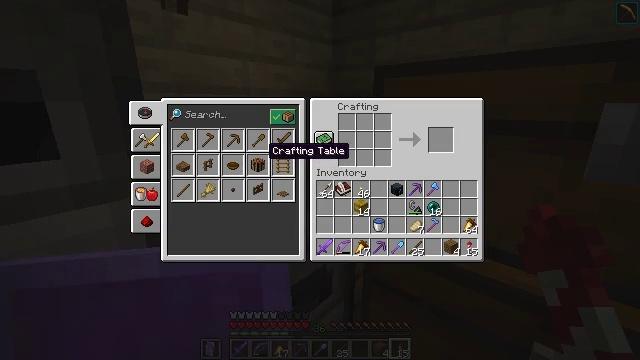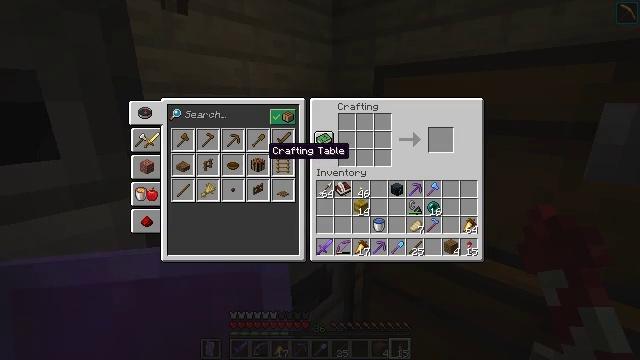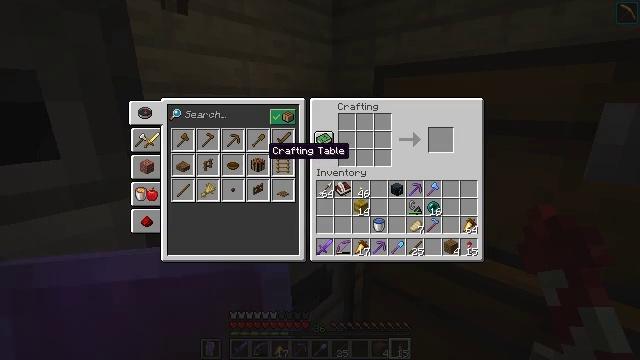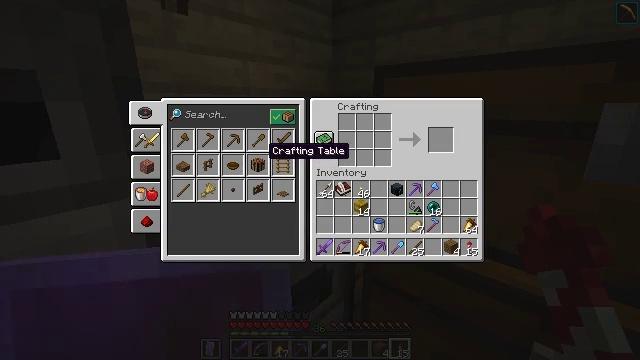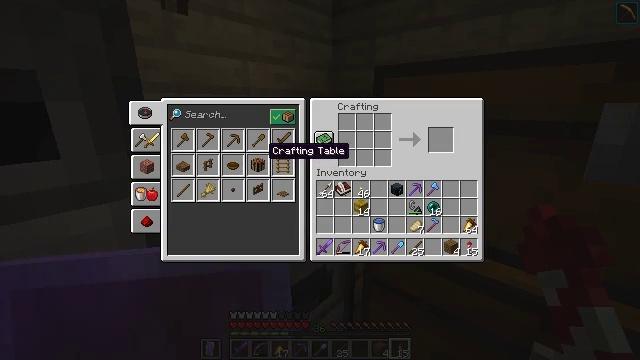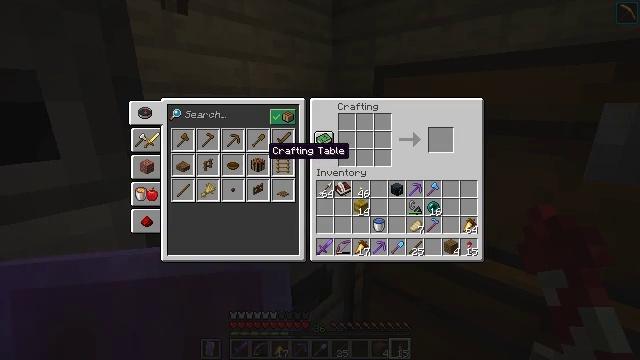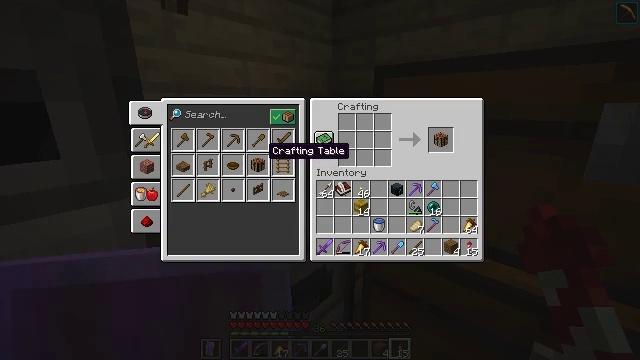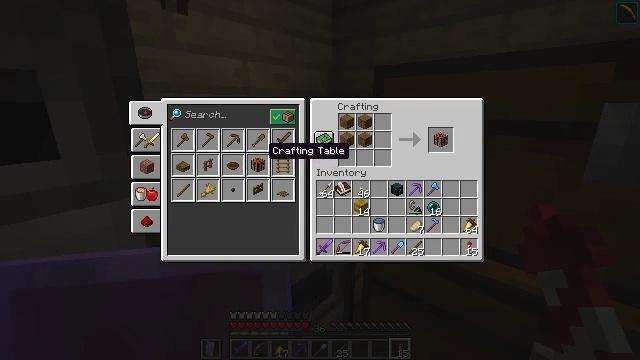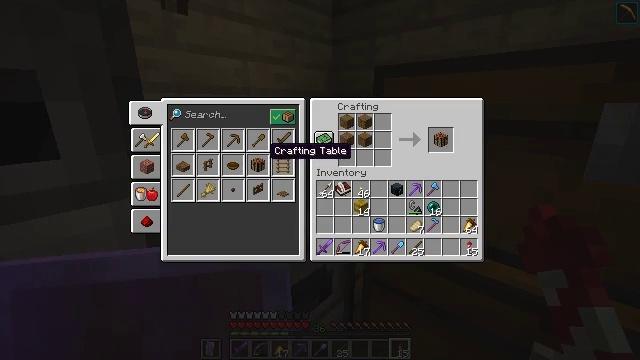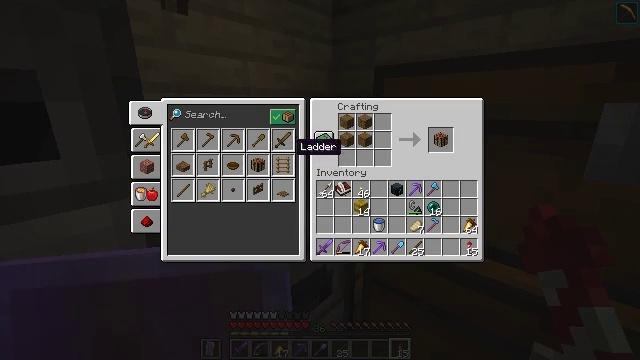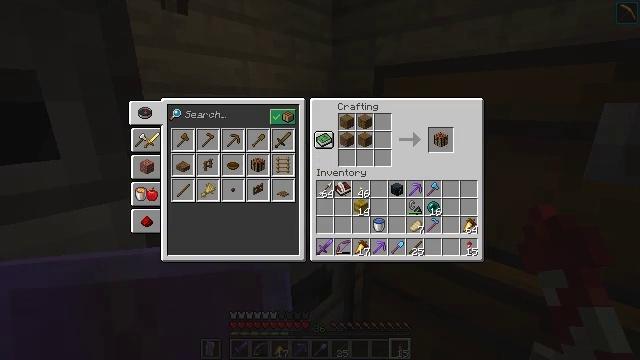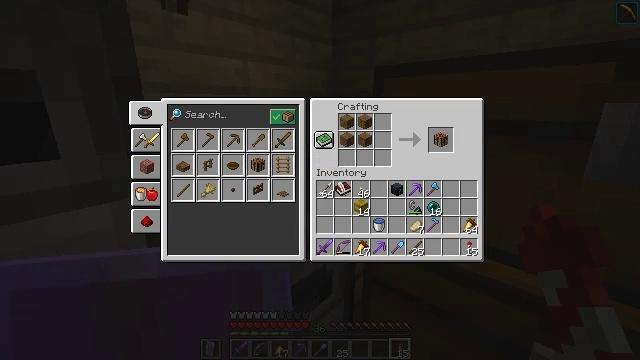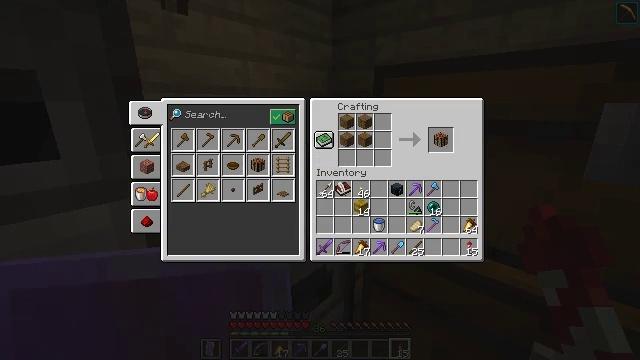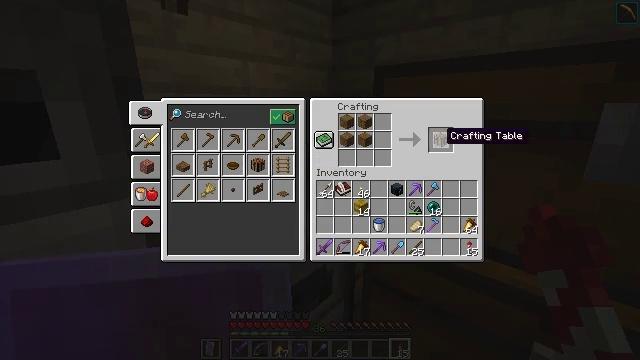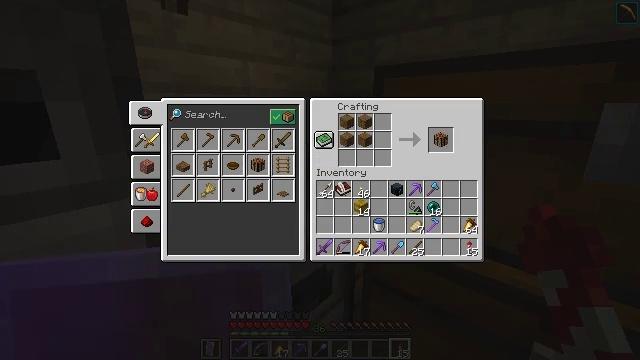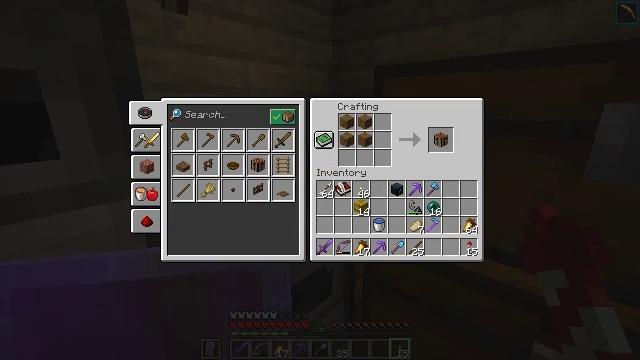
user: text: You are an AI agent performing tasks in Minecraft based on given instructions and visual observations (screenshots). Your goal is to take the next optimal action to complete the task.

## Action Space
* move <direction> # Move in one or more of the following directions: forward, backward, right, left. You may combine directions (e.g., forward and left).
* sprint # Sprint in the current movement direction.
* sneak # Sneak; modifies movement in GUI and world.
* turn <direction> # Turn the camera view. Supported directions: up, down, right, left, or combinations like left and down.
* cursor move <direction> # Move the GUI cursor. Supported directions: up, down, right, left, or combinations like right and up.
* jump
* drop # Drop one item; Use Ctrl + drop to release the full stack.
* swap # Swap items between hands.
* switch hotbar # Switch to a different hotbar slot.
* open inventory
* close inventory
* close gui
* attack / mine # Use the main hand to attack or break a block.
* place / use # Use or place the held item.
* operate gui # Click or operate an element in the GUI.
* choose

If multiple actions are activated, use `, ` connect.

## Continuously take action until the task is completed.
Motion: motion action
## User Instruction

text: Make a crafting table using wooden planks.
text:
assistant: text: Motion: operate gui
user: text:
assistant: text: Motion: operate gui
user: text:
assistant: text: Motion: operate gui
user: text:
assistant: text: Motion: no_op
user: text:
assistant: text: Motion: no_op
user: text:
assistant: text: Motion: no_op
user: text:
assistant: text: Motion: no_op
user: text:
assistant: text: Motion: no_op
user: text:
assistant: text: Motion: cursor move right
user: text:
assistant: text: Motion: cursor move right and up
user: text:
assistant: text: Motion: cursor move right
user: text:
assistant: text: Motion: cursor move right
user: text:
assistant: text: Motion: cursor move right
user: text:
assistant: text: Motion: cursor move right
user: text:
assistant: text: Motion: sneak, cursor move right
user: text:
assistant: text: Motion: sneak, cursor move right
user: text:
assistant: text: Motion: sneak
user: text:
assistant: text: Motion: sneak
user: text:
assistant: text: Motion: sneak, cursor move left
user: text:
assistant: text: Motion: sneak, cursor move left
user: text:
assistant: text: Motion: sneak
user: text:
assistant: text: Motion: sneak
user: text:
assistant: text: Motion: sneak
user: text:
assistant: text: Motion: sneak
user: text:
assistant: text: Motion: sneak
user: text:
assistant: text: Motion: sneak
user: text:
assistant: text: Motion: sneak
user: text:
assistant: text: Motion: sneak, operate gui
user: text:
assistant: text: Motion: sneak, operate gui
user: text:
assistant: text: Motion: sneak